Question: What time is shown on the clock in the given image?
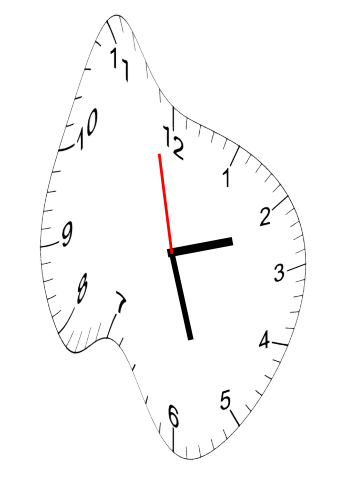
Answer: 02:26:58